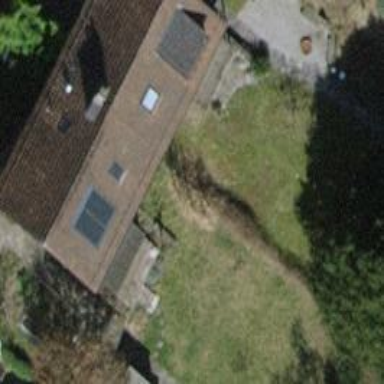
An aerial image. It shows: Semidetached house with tile roof.